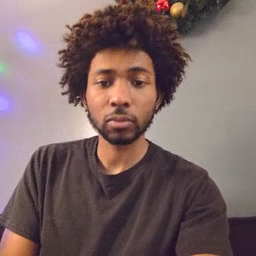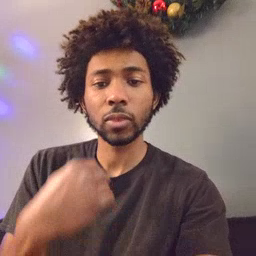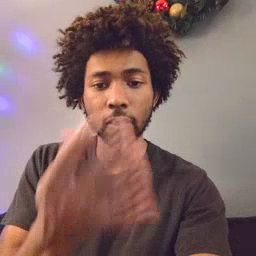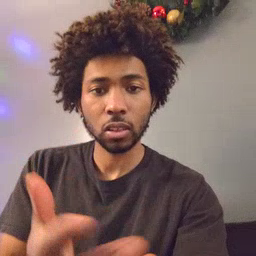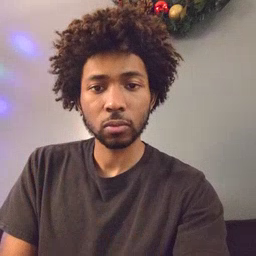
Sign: give